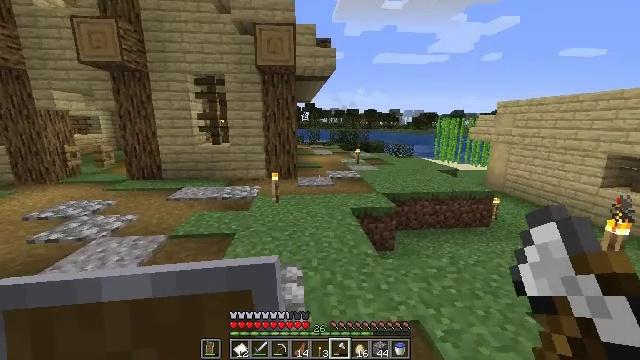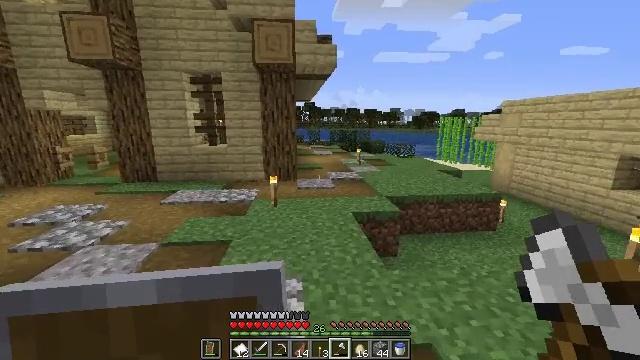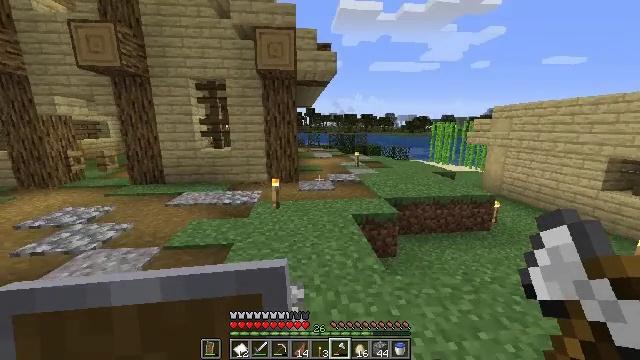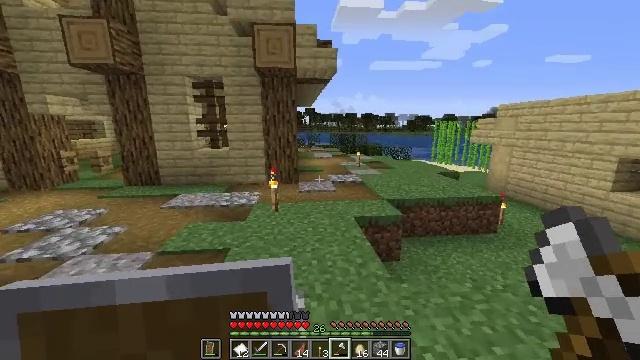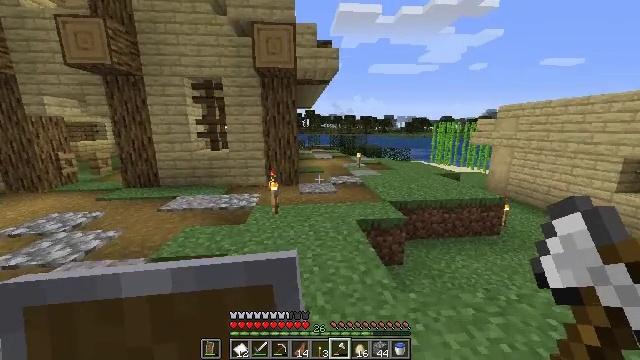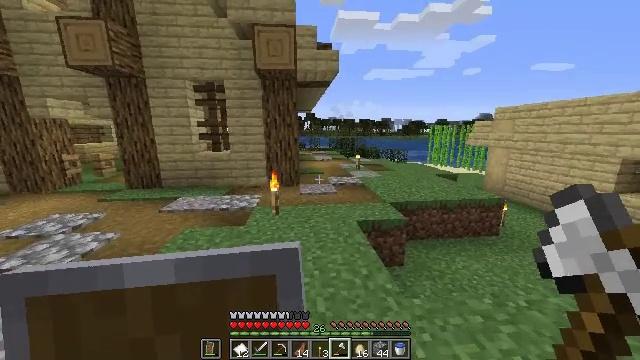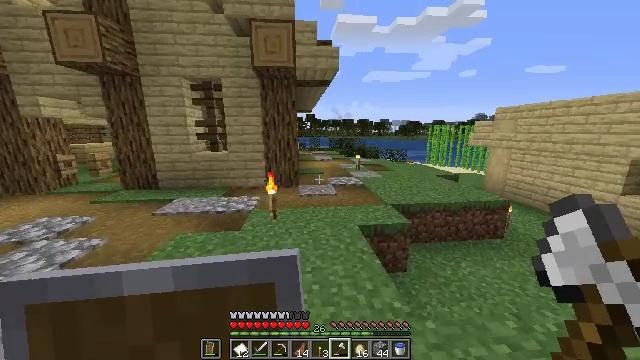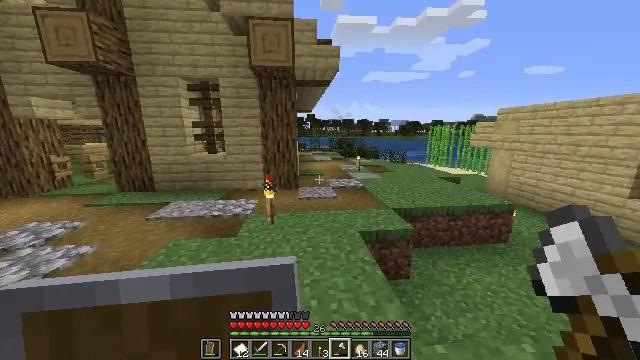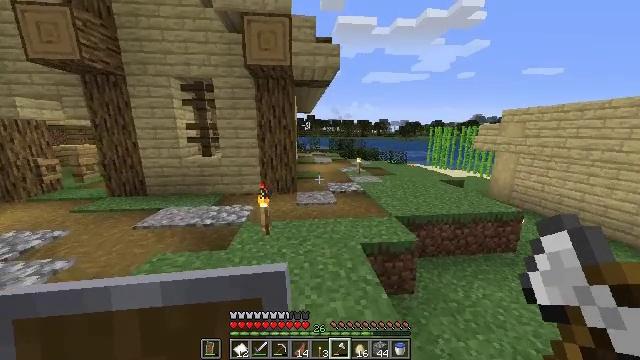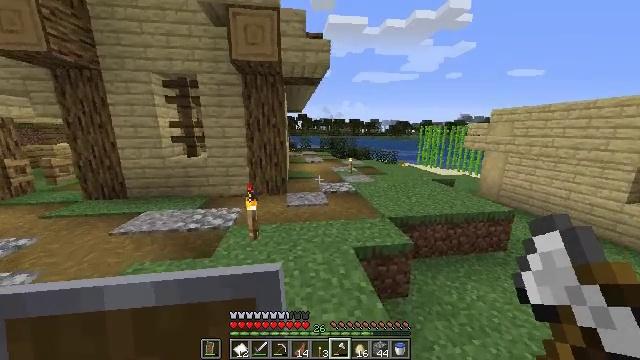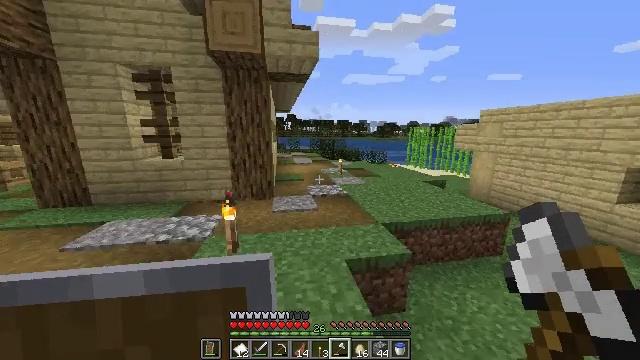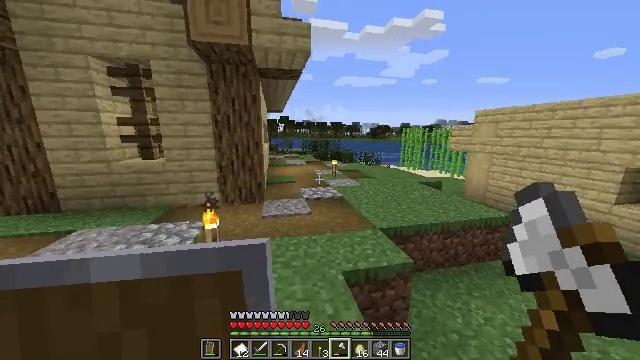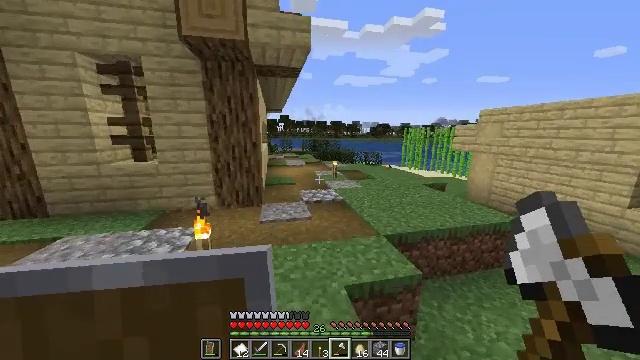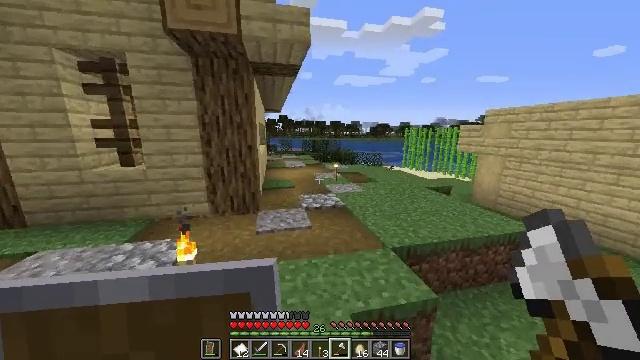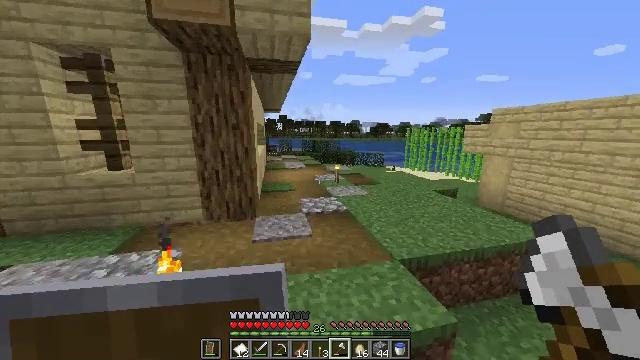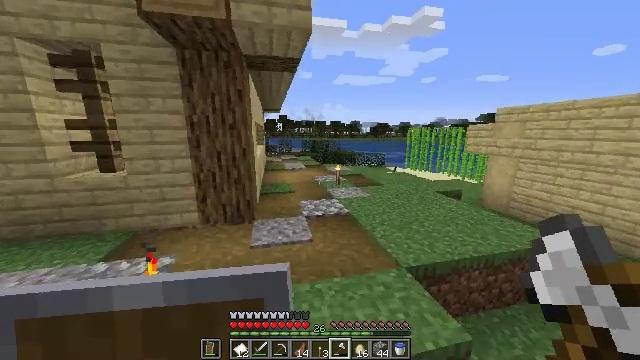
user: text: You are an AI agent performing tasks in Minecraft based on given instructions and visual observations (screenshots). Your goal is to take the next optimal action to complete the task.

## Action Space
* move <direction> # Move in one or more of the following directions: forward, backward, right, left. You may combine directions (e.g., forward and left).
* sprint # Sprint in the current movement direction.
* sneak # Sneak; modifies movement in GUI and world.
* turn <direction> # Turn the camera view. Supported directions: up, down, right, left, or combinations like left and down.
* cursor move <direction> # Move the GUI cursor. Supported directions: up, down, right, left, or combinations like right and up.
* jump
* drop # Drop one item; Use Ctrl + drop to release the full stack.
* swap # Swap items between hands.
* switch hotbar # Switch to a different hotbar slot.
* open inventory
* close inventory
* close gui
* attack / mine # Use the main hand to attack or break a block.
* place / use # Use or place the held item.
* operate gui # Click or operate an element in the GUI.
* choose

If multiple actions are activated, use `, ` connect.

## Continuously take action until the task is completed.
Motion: motion action
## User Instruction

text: Drop an egg.
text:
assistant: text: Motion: move forward
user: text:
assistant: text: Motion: no_op
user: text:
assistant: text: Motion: move forward
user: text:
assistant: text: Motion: move forward
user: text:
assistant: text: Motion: move forward
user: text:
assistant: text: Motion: move forward
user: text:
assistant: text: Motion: move forward
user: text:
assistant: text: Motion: move forward
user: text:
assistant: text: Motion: move forward, turn right
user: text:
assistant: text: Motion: move forward, turn right
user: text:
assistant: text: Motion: move forward, turn right
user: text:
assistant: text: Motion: move forward
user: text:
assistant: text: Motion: move forward
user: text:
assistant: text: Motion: move forward
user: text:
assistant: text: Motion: move forward
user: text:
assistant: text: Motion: move forward, jump
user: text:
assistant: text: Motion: move forward, jump
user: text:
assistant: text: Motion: move forward, jump
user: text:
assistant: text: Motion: move forward, jump
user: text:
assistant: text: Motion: move forward, jump
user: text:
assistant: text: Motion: move forward, jump
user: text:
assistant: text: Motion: move forward
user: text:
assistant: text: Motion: move forward
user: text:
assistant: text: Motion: move forward
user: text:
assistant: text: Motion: move forward
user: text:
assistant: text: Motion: move forward
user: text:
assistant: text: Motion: move forward
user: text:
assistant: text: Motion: move forward
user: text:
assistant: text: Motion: move forward
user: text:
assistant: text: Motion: move forward